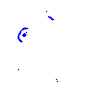
Particle: pion